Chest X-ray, PA view. Patient: 63 years old, sex F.
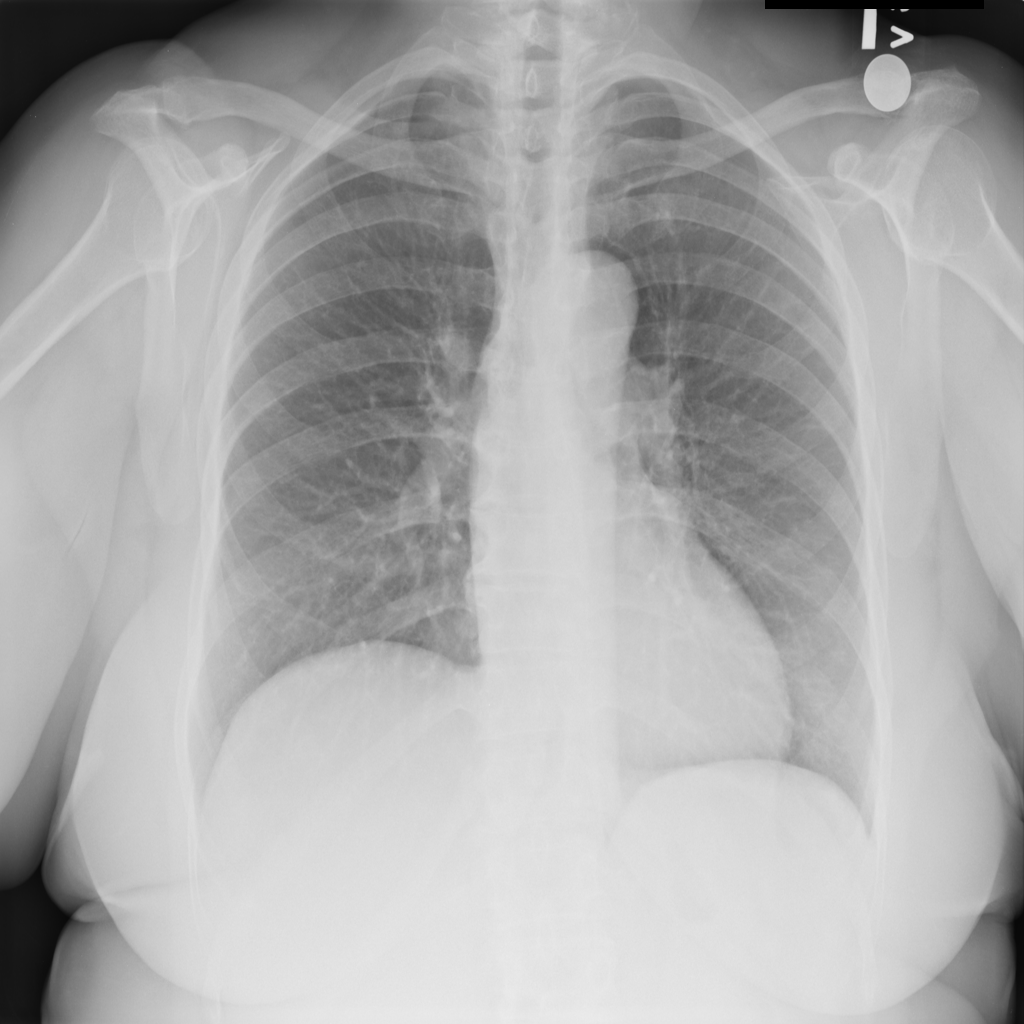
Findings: No Finding